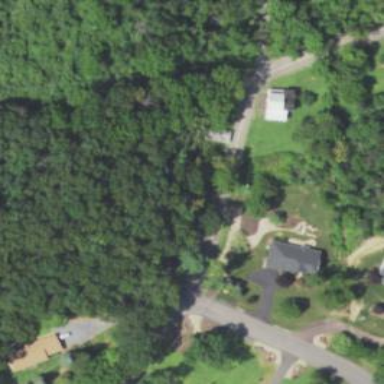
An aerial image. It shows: Residential road.